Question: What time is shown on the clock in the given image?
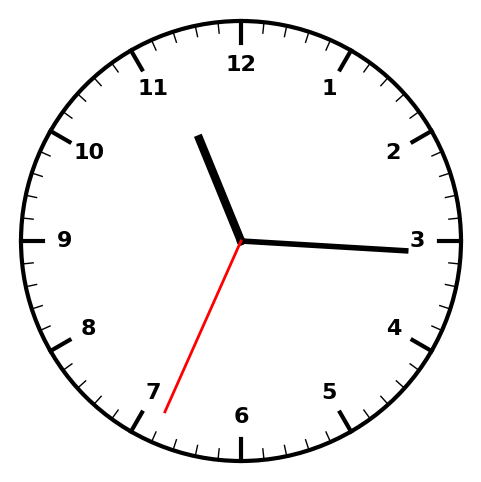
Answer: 11:15:34